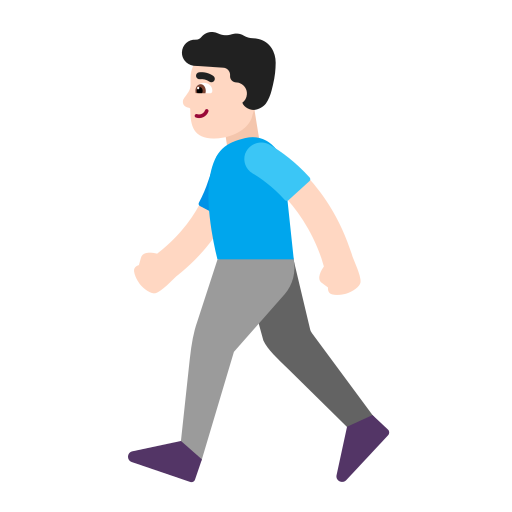
man walking flat light